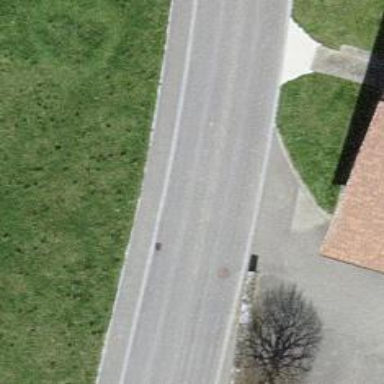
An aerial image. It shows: Tertiary road.